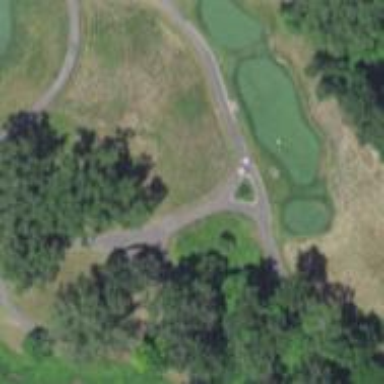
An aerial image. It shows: Golf cartpath that is also road path.